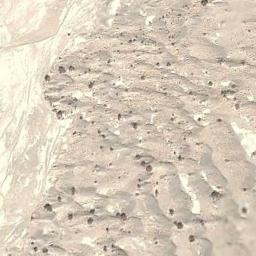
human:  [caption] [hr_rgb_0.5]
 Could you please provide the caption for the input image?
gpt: The desert has silvery sand, Some dunes and some sparse plants .

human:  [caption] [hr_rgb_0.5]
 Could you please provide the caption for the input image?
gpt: The white desert is full of sparse plants .

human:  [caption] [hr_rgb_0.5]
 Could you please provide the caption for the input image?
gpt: This is a yellow sand dune on the side with some dark green chaparral .

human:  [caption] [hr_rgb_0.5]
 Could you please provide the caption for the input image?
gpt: There are many lines in the desert .

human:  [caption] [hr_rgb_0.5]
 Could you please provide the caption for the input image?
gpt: A white desert with some dunes and bushes .